Question: In a ViewModel I have a few properties which have required and regular expression validations (on the same property) as follows:
'''
// ...other properties...
MaxDays: ko.observable("").extend({
required: { message: "You have to specify the maximum number of days." },
pattern: {
message: "Please enter a valid number.",
params: '[0-9]+$',
maxLength: 10
}
}),
// ...other properties...
'''
I'm using Jasmine to test and I noticed that if I assign a value that doesn't match the expression, the value is ignored and it runs its own test for "required" as if there's no data in that property.
'''
// ... describe, other "it" statements, etc...
it("should complain if there's incorrect data", function () {
viewModel.MaxDays("Zweiundzwanzig");
expect(viewModel.errors().length).toBeGreaterThan(0);
expect(viewModel.errors()).toContain('Please enter a valid number.');
console.log(viewModel.errors());
});
// ...
'''
When I run the test it fails. the errors collection is filled with an error but not because I entered a string when it should be a number. It fails because it thinks that property is empty. I get the error message from "required" instead of the message from "pattern":

The funny part is that it works on the UI, so if I go on the field bound to that property and type a string value, it will fire the regex validation and put the correct error message beside the field.
Can anyone point out what I'm missing here?
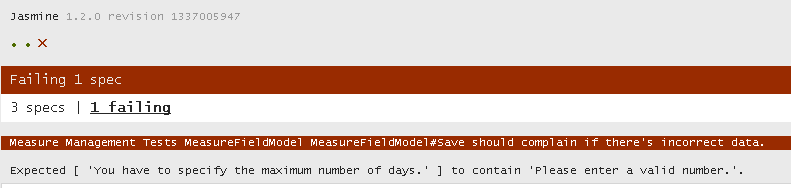
Answer: knockout.validation.group.errors() does currently not update correctly if the error type changes (see <URL>.
I assume that this is your problem. Try to set 'MaxDays' to a correct value and then to the invalid one. That should fix the test if that was your problem.